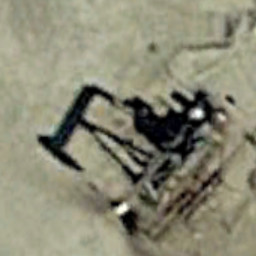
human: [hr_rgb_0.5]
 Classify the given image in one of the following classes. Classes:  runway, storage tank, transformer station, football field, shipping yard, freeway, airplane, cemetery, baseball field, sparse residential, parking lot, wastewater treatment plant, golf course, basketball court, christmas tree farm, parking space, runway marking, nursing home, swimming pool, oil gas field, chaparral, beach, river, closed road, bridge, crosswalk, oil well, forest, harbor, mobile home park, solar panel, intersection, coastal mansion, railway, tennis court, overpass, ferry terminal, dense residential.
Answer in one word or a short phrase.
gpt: oil well